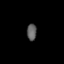
Tissue: lung
Cell type: Epithelial cells
Senescence score: 0.5523
Nuclear area (px): 161
Mean DAPI intensity: 92.379